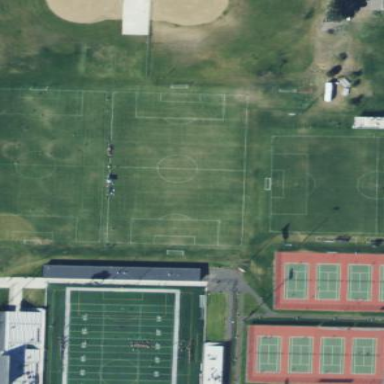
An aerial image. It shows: Soccer pitch for leisure land activities.